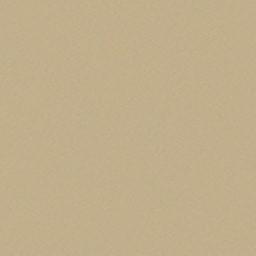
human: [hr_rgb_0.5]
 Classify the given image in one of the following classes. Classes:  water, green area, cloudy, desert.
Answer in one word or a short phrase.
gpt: desert